Question: i am using swipe tab in Action at the top.
I want to put the tab in the bottom. How can i do that?
Here is my code for tab:
XML file:
'''
<LinearLayout xmlns:android="http://schemas.android.com/apk/res/android"
xmlns:tools="http://schemas.android.com/tools"
android:layout_width="match_parent"
android:layout_height="match_parent"
android:orientation="vertical"
tools:context=".ProductDetails" >
<fragment
android:id="@+id/fragmentTopFragment"
android:name="com.lenovo.bsharp.ProductDetailsTopFragment"
android:layout_width="match_parent"
android:layout_height="wrap_content" />
<RelativeLayout
android:layout_width="match_parent"
android:layout_height="match_parent" >
<android.support.v4.view.ViewPager
xmlns:android="http://schemas.android.com/apk/res/android"
android:id="@+id/pager"
android:layout_width="match_parent"
android:layout_height="match_parent" >
</android.support.v4.view.ViewPager>
<!-- <android.support.v4.view.PagerTitleStrip
android:layout_width="match_parent"
android:layout_height="wrap_content"
android:id = "@+id/title"
android:layout_gravity="top"
android:paddingTop="4dp"
android:paddingBottom="4dp">
</android.support.v4.view.PagerTitleStrip> -->
</RelativeLayout>
</LinearLayout>
'''
Activity Class:
'''
viewPager = (ViewPager) findViewById(R.id.pager);
FragmentManager fragmentManager = getSupportFragmentManager();
viewPager.setAdapter(new MyAdapter(fragmentManager));
viewPager.setOnPageChangeListener(new ViewPager.OnPageChangeListener() {
@Override
public void onPageSelected(int position) {
actionBar.setSelectedNavigationItem(position);
}
@Override
public void onPageScrolled(int arg0, float arg1, int arg2) {
}
@Override
public void onPageScrollStateChanged(int arg0) {
}
});
actionBar = getActionBar();
actionBar.setNavigationMode(ActionBar.NAVIGATION_MODE_TABS);
ActionBar.Tab tab1 = actionBar.newTab();
tab1.setText("Description");
tab1.setTabListener(this);
ActionBar.Tab tab2 = actionBar.newTab();
tab2.setText("Tech Spec");
tab2.setTabListener(this);
ActionBar.Tab tab3 = actionBar.newTab();
tab3.setText("Features");
tab3.setTabListener(this);
actionBar.addTab(tab1);
actionBar.addTab(tab2);
actionBar.addTab(tab3);
}
public class MyAdapter extends FragmentPagerAdapter {
public MyAdapter(android.support.v4.app.FragmentManager fm) {
super(fm);
// TODO Auto-generated constructor stub
}
@Override
public Fragment getItem(int pageNo) {
Fragment fragment = null;
if (pageNo == 0) {
fragment = new ProductDetailsLeftFragment();
}
if (pageNo == 1) {
fragment = new ProductDetailsRightFragment();
}
if (pageNo == 2) {
fragment = new ProductDetailsPagerThirdFragment();
}
return fragment;
}
@Override
public int getCount() {
// TODO Auto-generated method stub
return 3;
}
/*
* @Override public CharSequence getPageTitle(int position) { if
* (position == 0) { return "Description"; } else if (position == 1) {
* return "Tech Spec"; } else if (position == 2) { return "Features"; }
* return null; }
*/
}
'''
### i also want to make proper border as you can see that in the center border is not coming properly. below the star.
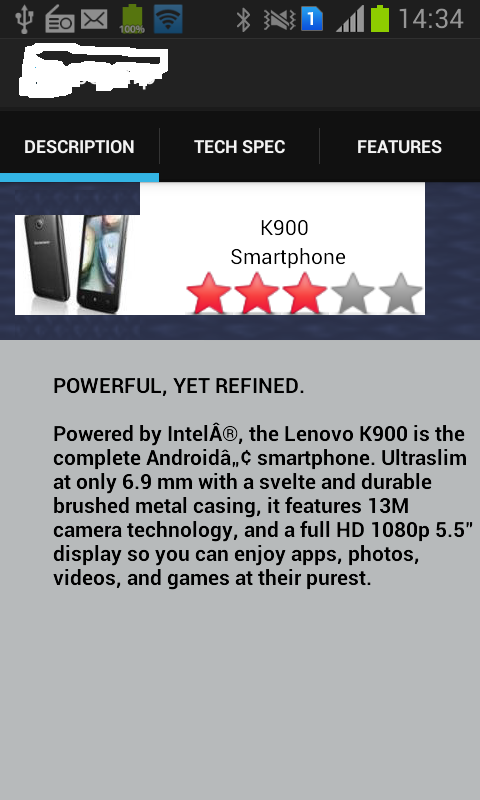
Answer: You just need to implement TabFragmentHost for Bottom Bar Tab and also available into this <URL>